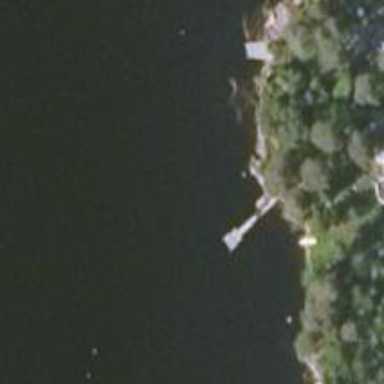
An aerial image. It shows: Man-made pier.